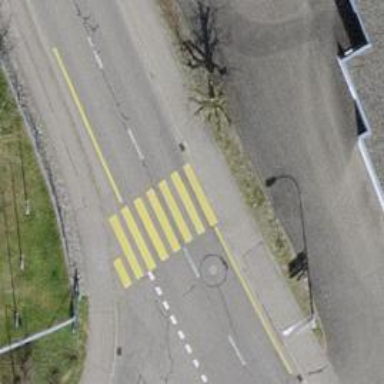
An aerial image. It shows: Kerb barrier.